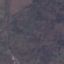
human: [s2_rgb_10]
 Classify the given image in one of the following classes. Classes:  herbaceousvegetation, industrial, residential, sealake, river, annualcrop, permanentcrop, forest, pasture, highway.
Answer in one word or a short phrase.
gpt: HerbaceousVegetation